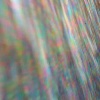
Label: sunburn